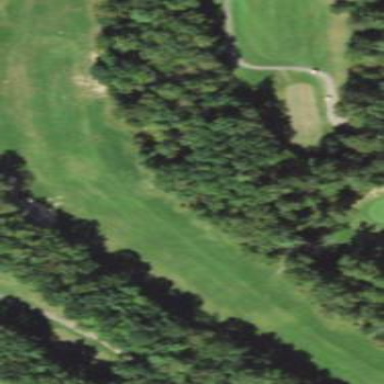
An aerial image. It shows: Golf fairway surrounded by grass.